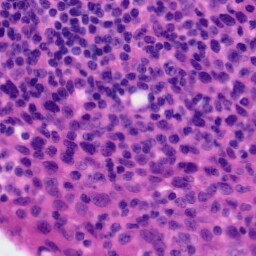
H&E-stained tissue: Tonsil